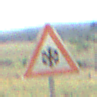
Verkehrszeichen: SchneeOderEisglaette
Umgebung: Outdoor, Nature
Tageszeit: Midday
Wetter: PartlyCloudy
Licht: Natural
Jahreszeit: Autumn
Kontrast: HighContrast